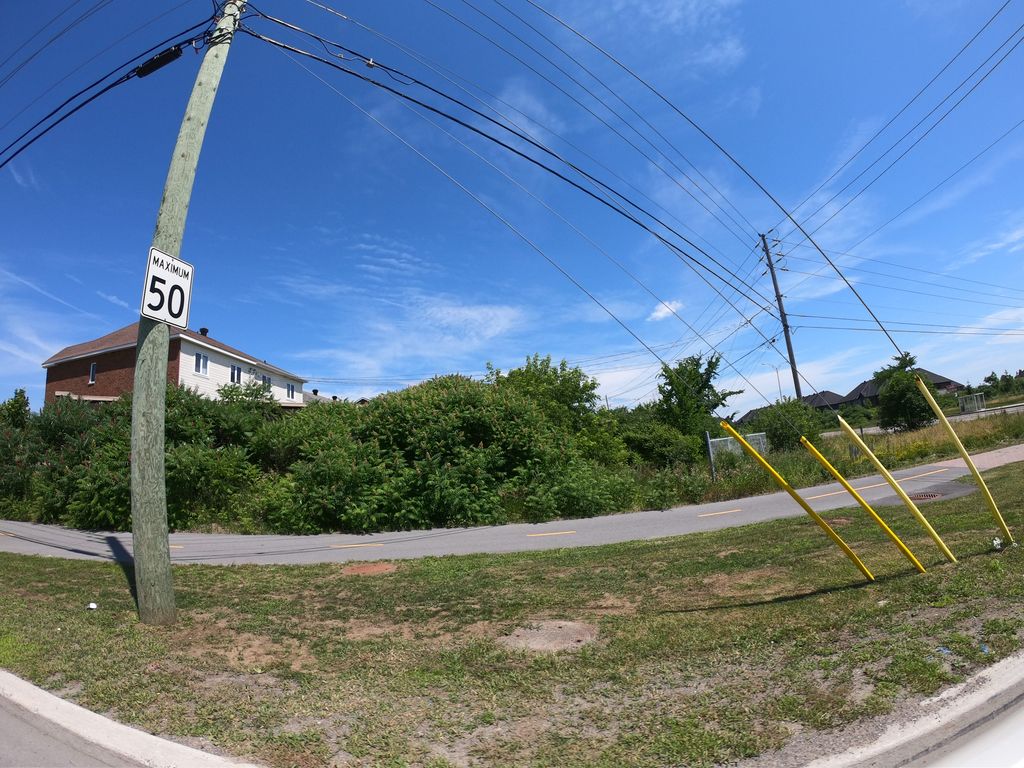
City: ottawa-gatineau